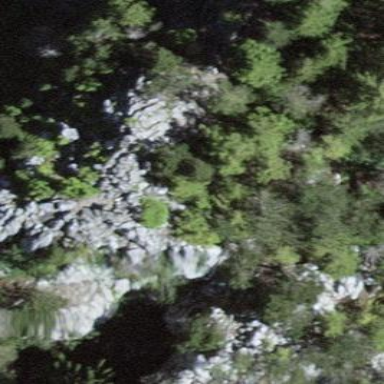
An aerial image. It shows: Landscape of bare rock.